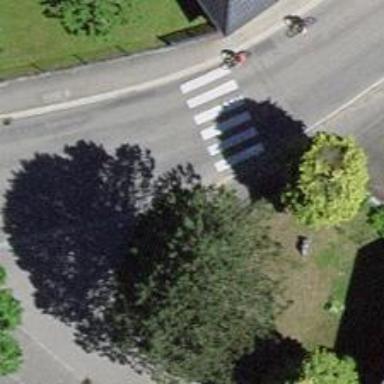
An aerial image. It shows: Bus stop with platform for public transport.